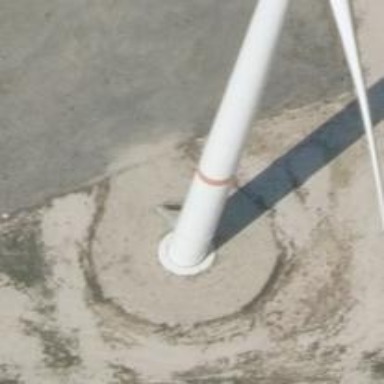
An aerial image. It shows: Wind generator with horizontal axis. The wind turbine is from Vestas.